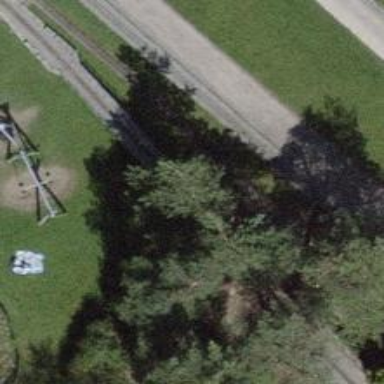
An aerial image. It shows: Miniature railway.